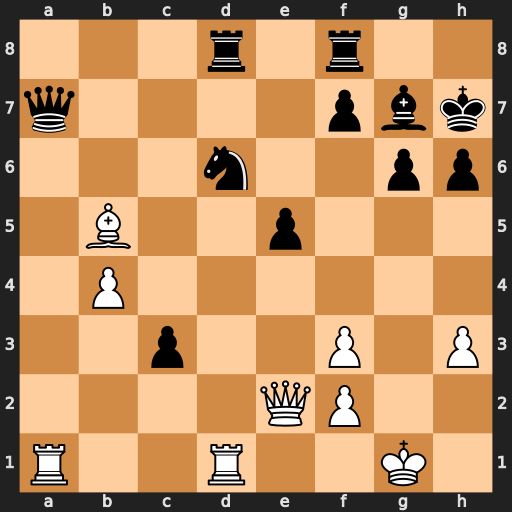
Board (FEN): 3r1r2/q4pbk/3n2pp/1B2p3/1P6/2p2P1P/4QP2/R2R2K1
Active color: w
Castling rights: -
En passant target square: -
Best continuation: Rxa7 Nxb5 Rxd8